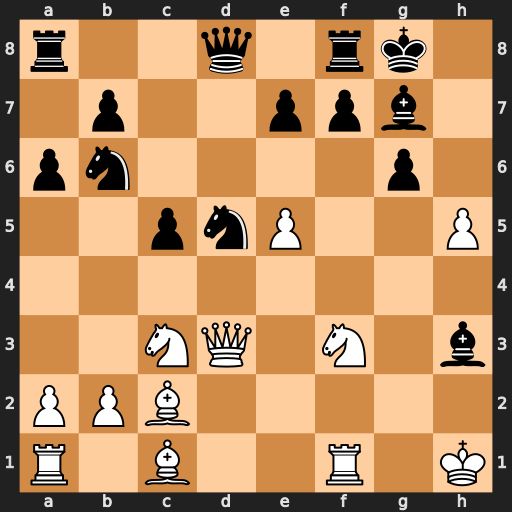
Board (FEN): r2q1rk1/1p2ppb1/pn4p1/2pnP2P/8/2NQ1N1b/PPB5/R1B2R1K
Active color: w
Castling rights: -
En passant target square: -
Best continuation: hxg6 Bxf1 gxf7+ Rxf7 Qh7+